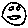
Label: smiley face